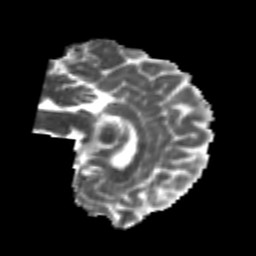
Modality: MD
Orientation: sagittal
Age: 24
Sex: female
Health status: healthy
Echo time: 0.074 s